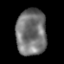
Tissue: lung
Cell type: Others
Senescence score: 0.2169
Nuclear area (px): 1384
Mean DAPI intensity: 115.527